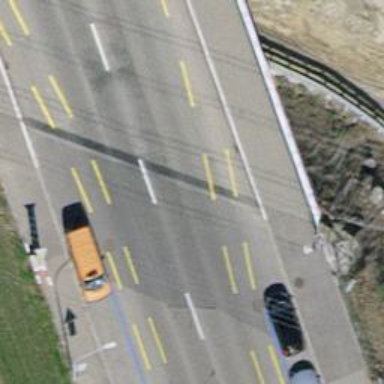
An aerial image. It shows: Tertiary road with asphalt surface crossing bridge. The road has designated cycle lane.